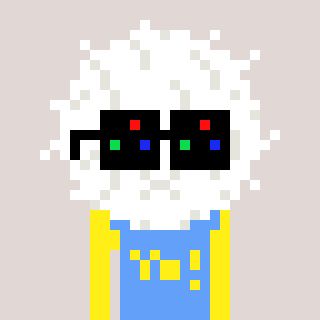
a pixel art character with square black sunglasses, a cottonball-shaped head and a blue-colored body on a warm background